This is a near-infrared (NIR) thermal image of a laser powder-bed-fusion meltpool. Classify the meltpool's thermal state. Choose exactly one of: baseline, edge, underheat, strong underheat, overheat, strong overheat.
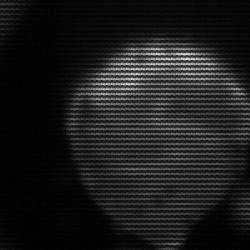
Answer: edge